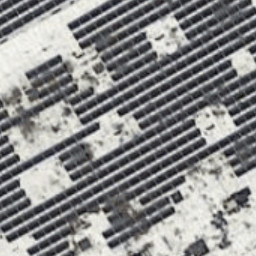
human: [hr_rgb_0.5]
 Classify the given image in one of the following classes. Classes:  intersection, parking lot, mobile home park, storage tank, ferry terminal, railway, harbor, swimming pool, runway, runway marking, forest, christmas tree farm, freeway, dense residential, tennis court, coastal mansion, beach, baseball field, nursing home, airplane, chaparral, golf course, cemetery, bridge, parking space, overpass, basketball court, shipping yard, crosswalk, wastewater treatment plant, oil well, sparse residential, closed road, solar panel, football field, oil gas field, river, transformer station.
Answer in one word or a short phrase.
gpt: solar panel